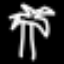
Label: palm tree